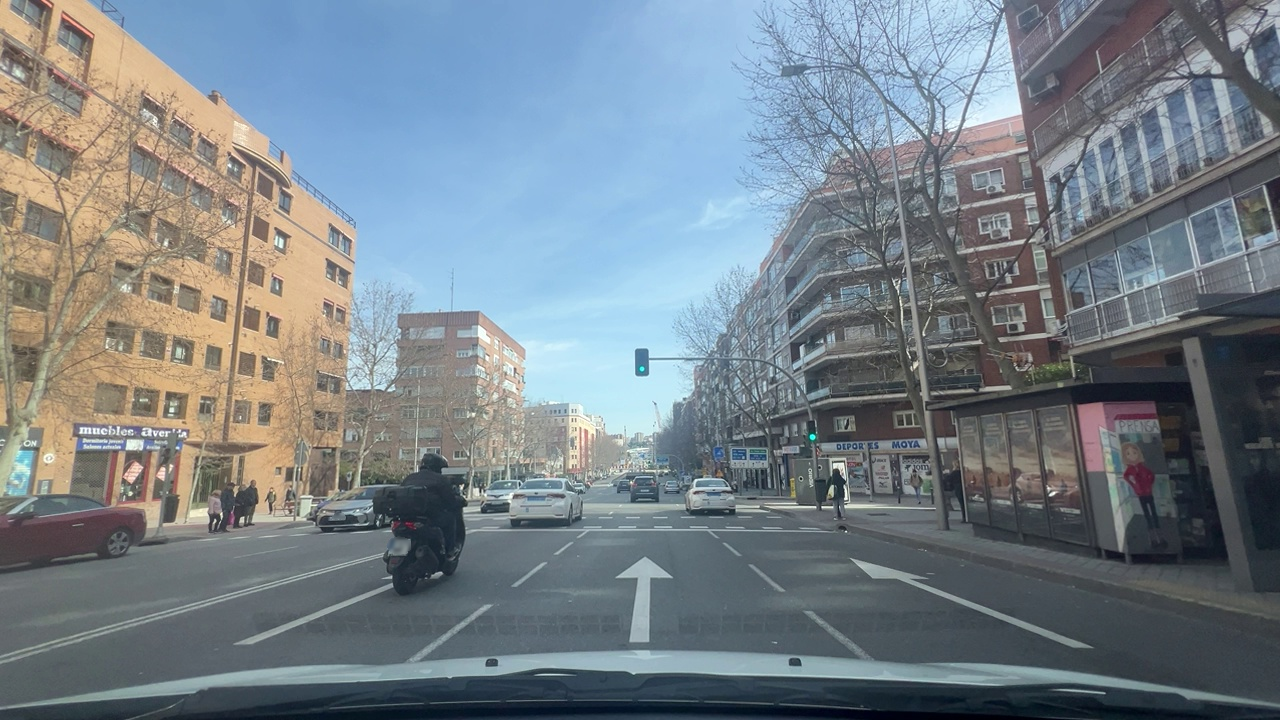
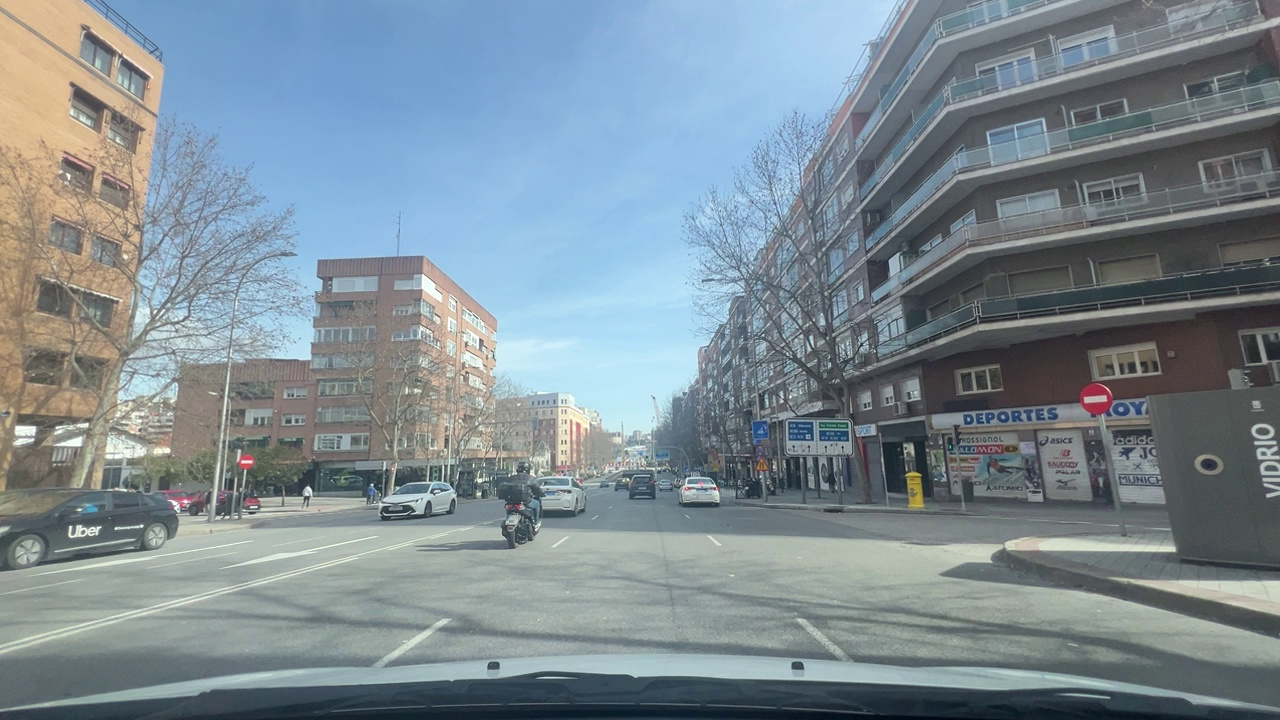
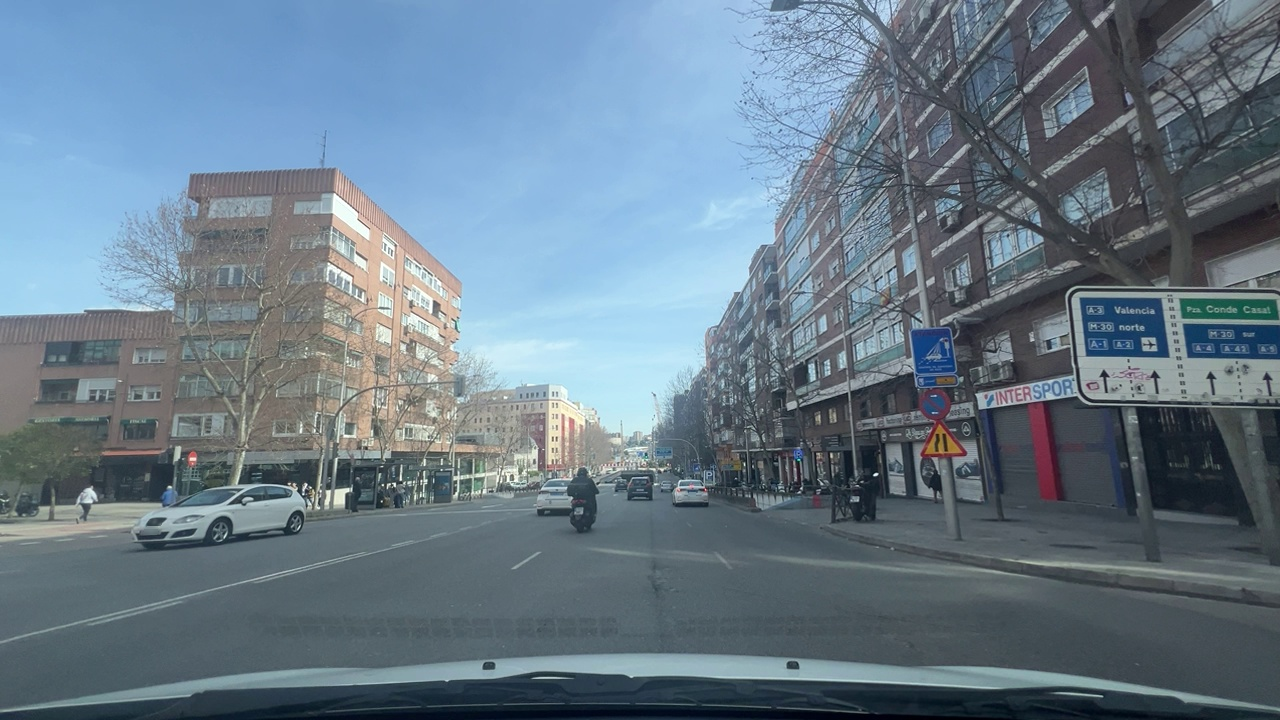
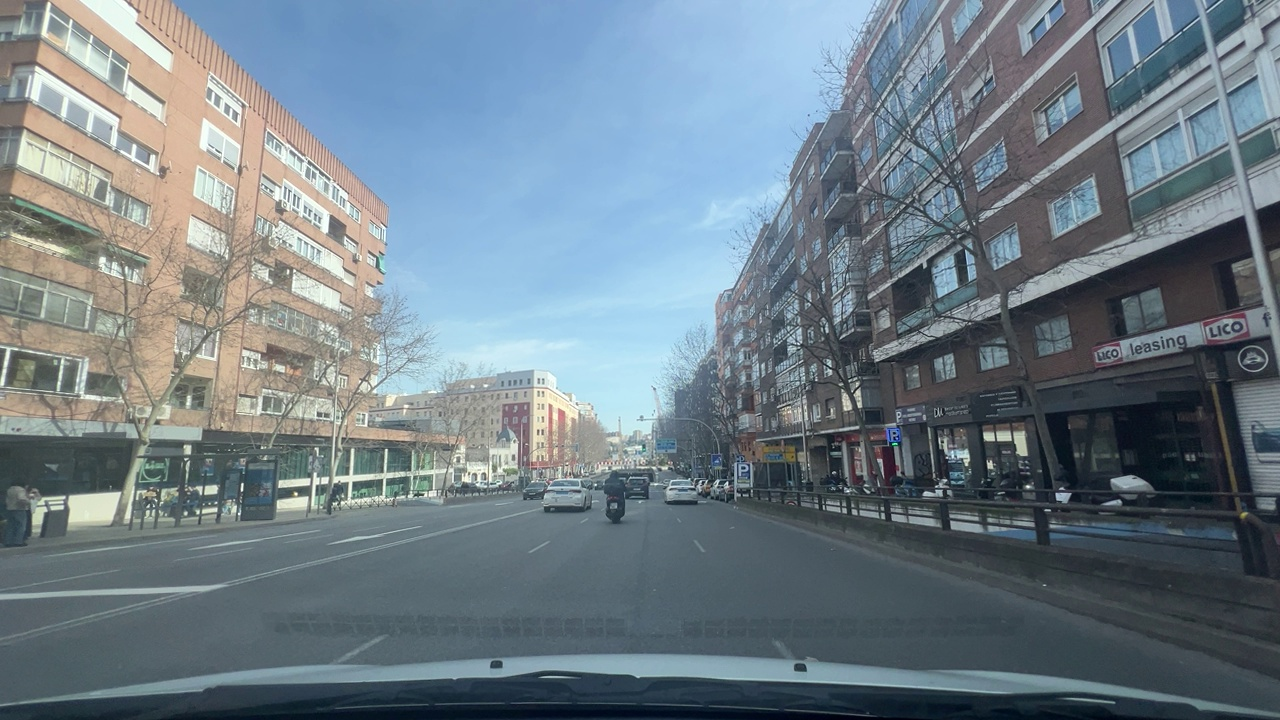
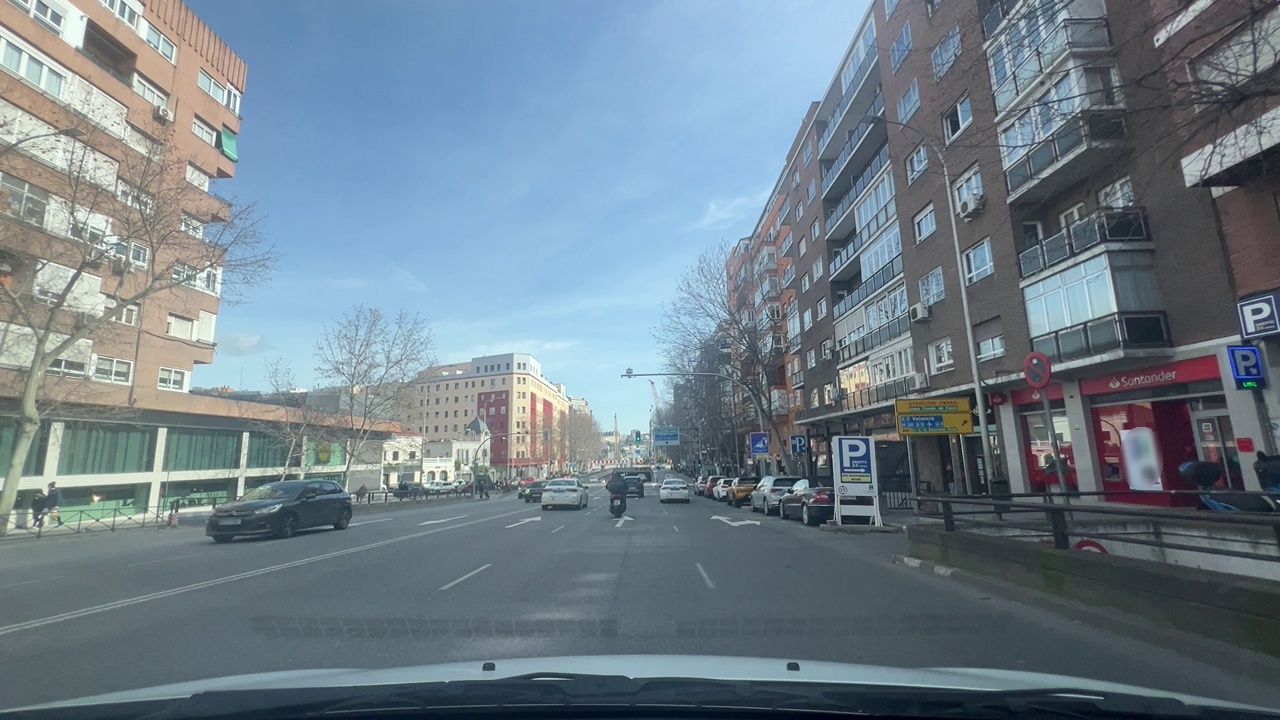
Situation: Cut in
Question: Is a vehicle from an adjacent lane moving into the ego lane?
Answer: Yes
Reasoning: It can be appreciated in the sequence of pictures a cut in manouver performed by the left line motorbike

Situation: Cut in
Question: Has a vehicle merged into the ego lane directly ahead of the ego vehicle without any intermediate vehicle?
Answer: Yes
Reasoning: Motorbike on the left merged directly into our lane, without intermediate vehicles

Situation: Cut in
Question: Is the ego vehicle currently inside a roundabout?
Answer: No
Reasoning: ego vehicle is driving in a three lane street, in the middle lane. There are no roundabouts

Situation: Cut in
Question: Is the ego vehicle currently within an intersection?
Answer: No
Reasoning: ego vehicle is driving in a three lane street, in the middle lane. There are no clear intersections

Situation: Cut in
Question: Is any vehicle partially overlapping the lane boundary markings of the ego lane?
Answer: Yes
Reasoning: It can be seen the motorbike overlapping the dashed left line for one frame, since it did a cut in manouver getting into our lane